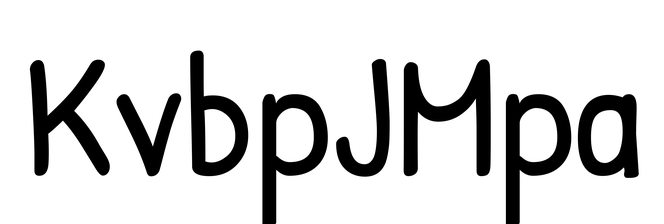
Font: PatrickHand-Regular